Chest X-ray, PA view. Patient: 44 years old, sex F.
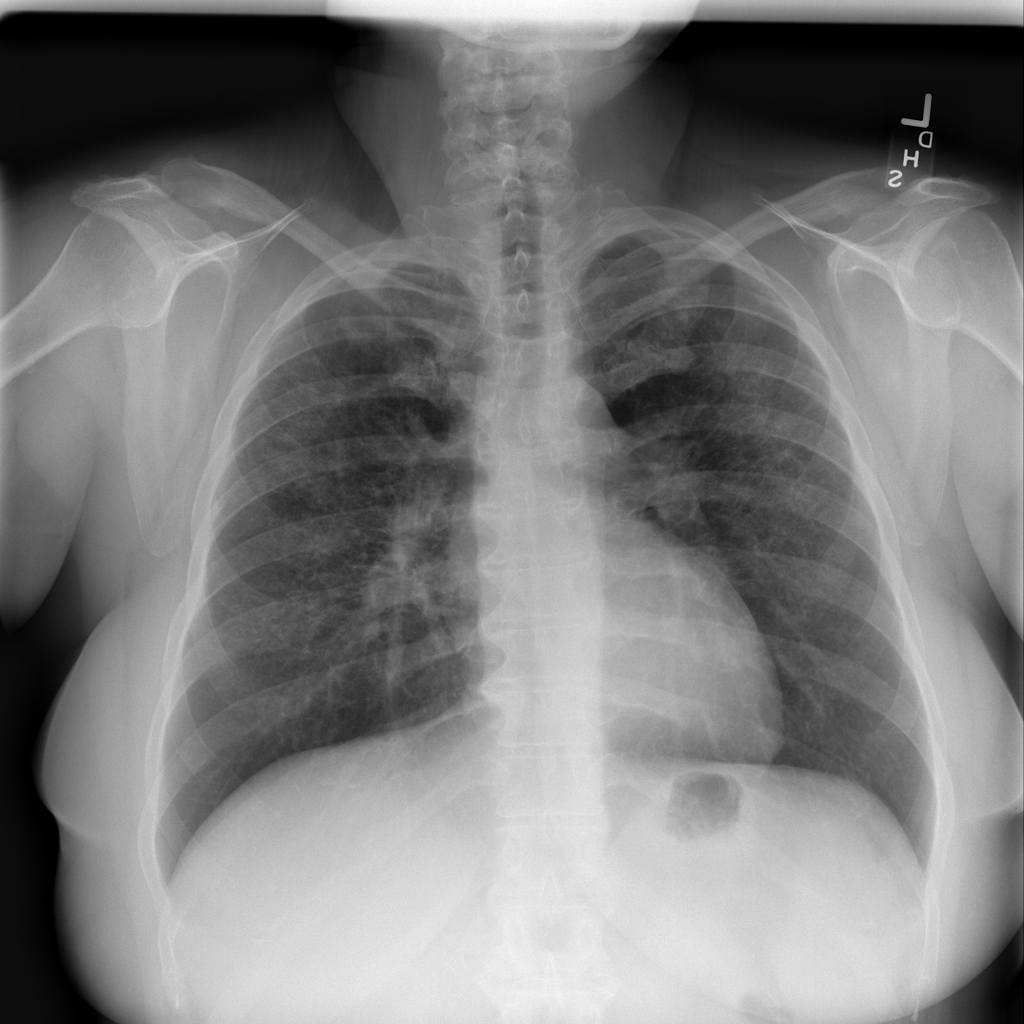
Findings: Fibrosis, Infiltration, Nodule